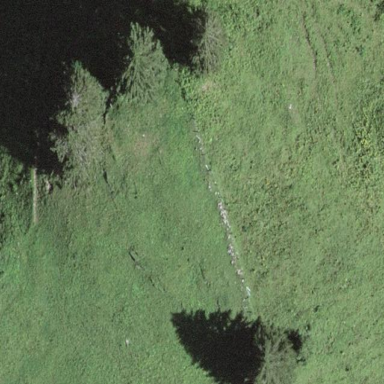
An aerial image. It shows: Forest area.